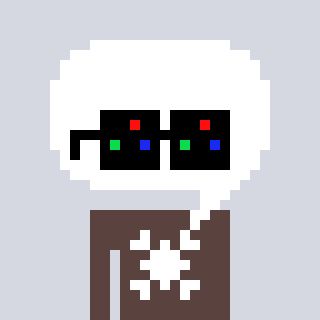
a pixel art character with square black sunglasses, a speech bubble-shaped head and a darkbrown-colored body on a cool background